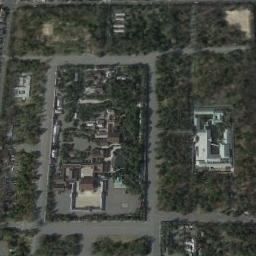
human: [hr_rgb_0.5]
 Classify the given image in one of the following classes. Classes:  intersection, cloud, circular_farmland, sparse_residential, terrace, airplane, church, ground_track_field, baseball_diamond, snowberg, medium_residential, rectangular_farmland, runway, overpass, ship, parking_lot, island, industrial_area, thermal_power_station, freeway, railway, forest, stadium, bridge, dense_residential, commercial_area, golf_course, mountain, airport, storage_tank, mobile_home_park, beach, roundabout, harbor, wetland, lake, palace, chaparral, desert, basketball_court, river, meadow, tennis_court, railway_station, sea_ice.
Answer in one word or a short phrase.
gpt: palace